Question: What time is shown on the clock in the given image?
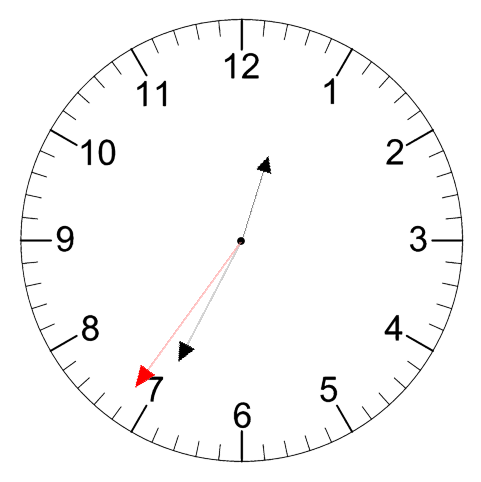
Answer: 12:34:36